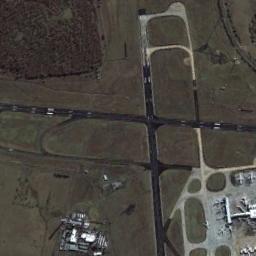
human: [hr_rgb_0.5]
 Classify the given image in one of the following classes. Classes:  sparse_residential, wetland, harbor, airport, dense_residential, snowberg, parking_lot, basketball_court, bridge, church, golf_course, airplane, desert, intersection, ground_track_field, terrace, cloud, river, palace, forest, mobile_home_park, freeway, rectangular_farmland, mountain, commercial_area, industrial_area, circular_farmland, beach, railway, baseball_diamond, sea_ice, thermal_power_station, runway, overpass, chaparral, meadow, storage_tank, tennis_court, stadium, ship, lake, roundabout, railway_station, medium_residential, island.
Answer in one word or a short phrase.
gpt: airport